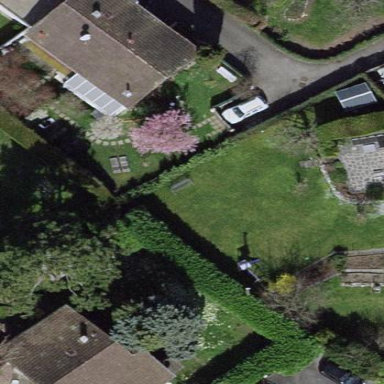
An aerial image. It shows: Garden surrounded by fence.